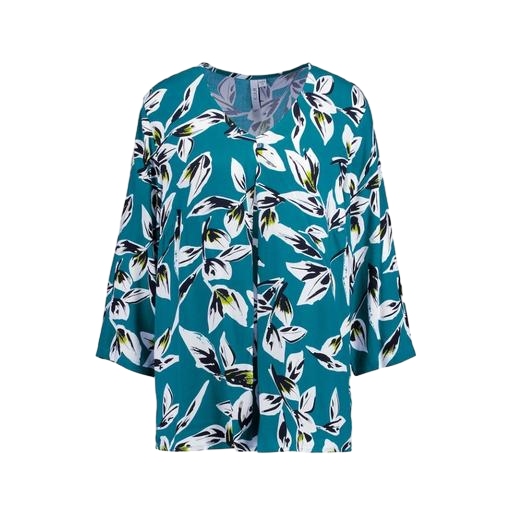
blue leaf-print blouse, blue leaf-print top, blue printed kimono-sleeve top only macy, white background